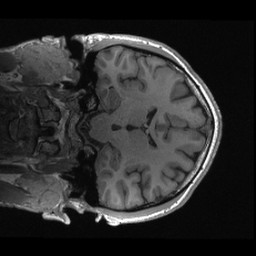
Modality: T1w
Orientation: coronal
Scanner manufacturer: siemens
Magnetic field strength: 3 T
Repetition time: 2.3 s
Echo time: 0.00285 s